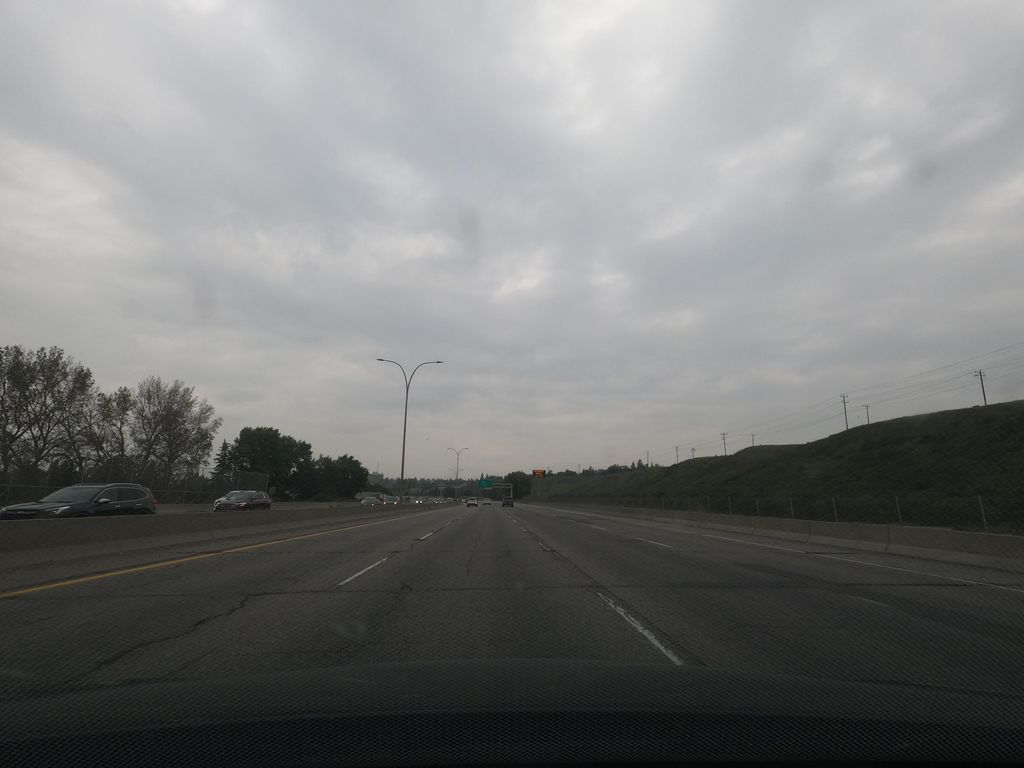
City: calgary